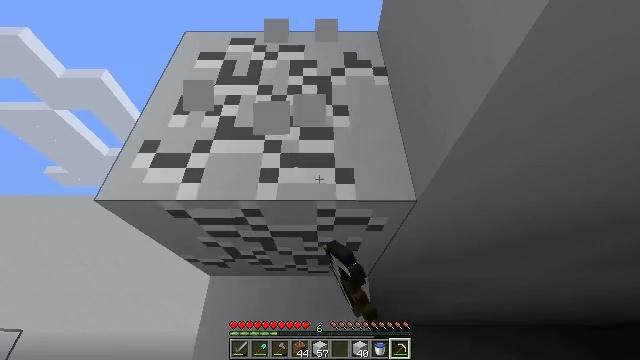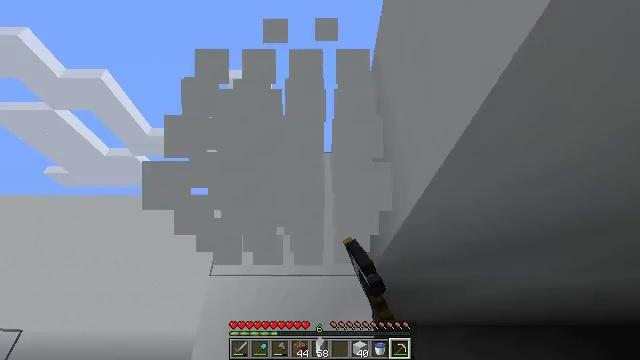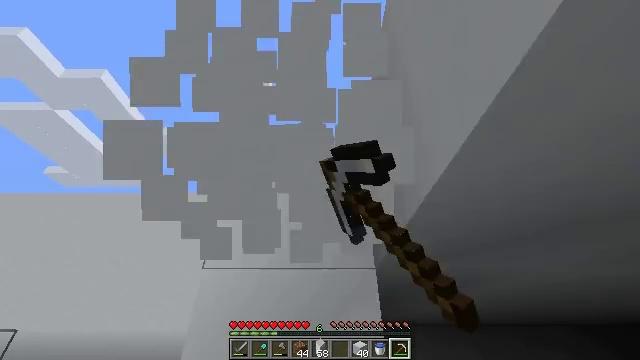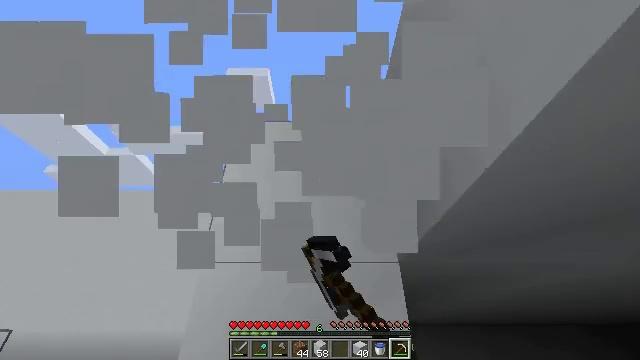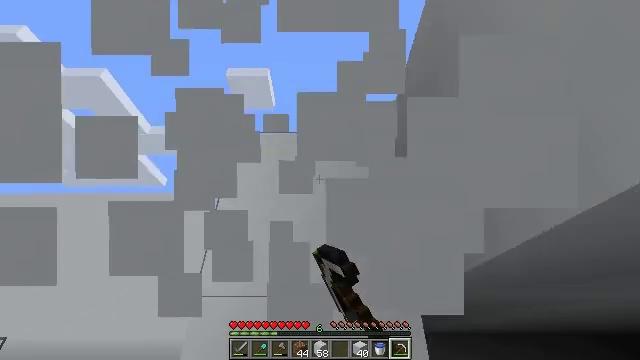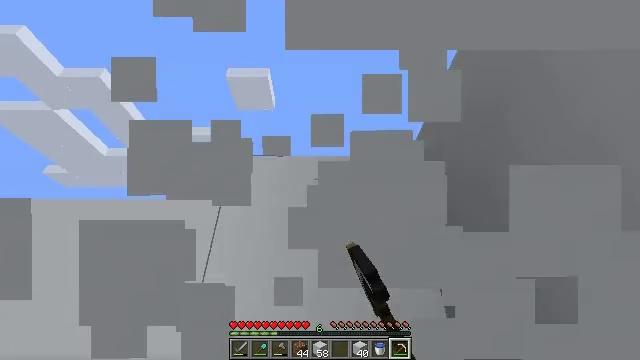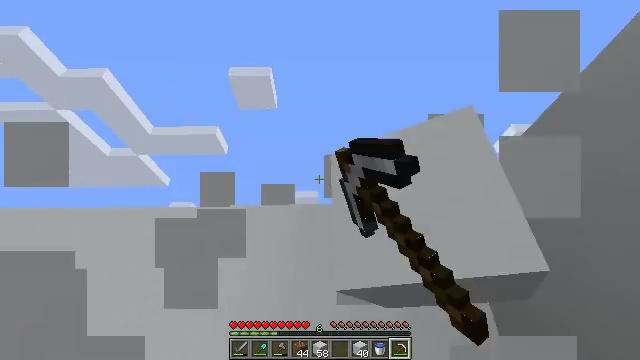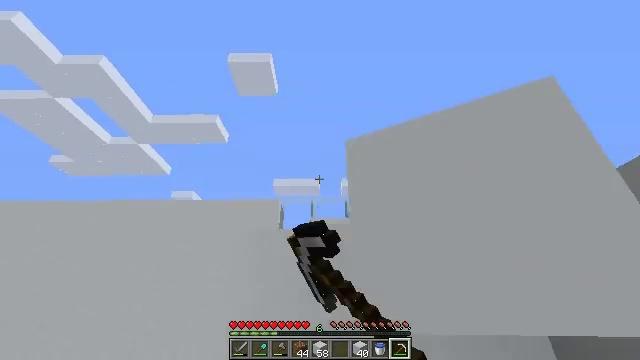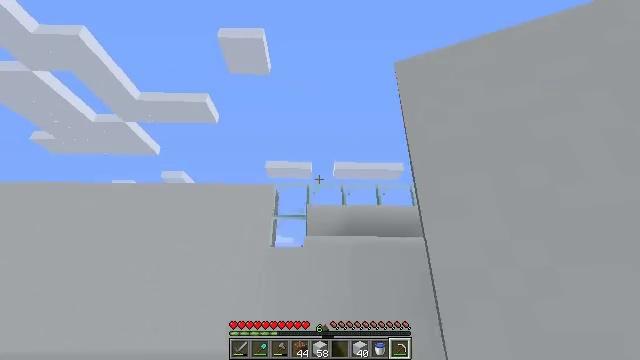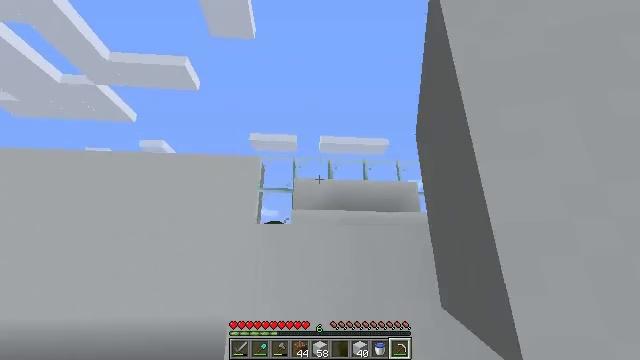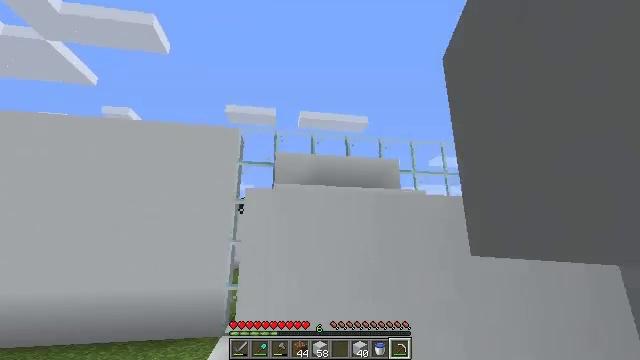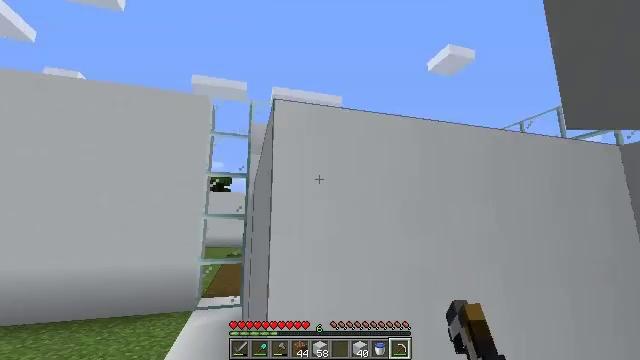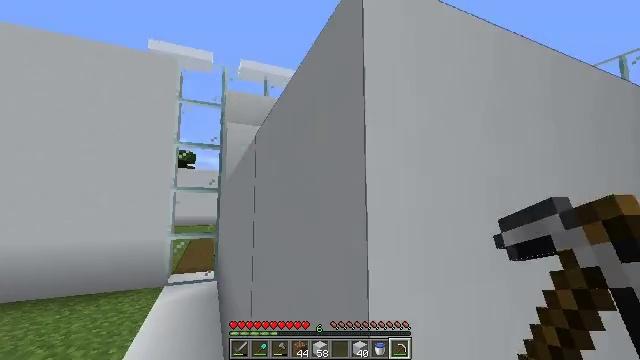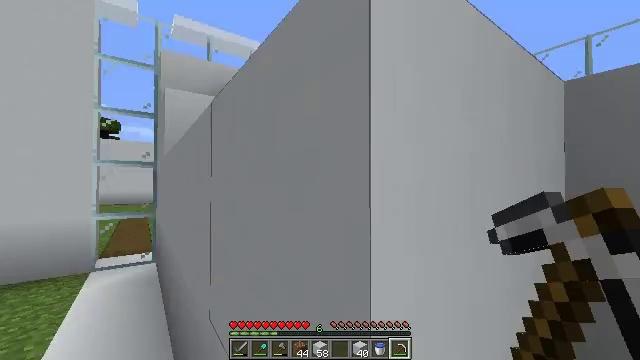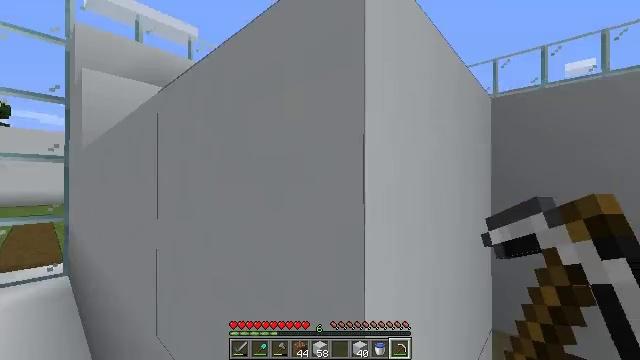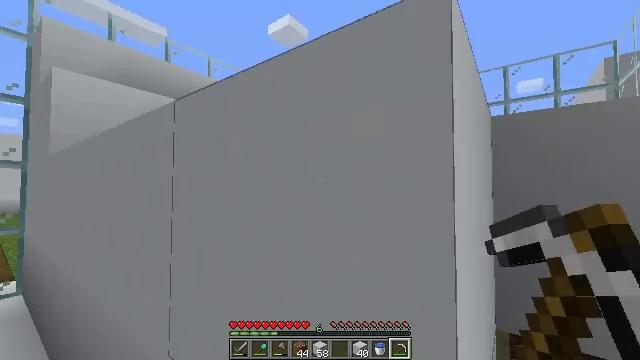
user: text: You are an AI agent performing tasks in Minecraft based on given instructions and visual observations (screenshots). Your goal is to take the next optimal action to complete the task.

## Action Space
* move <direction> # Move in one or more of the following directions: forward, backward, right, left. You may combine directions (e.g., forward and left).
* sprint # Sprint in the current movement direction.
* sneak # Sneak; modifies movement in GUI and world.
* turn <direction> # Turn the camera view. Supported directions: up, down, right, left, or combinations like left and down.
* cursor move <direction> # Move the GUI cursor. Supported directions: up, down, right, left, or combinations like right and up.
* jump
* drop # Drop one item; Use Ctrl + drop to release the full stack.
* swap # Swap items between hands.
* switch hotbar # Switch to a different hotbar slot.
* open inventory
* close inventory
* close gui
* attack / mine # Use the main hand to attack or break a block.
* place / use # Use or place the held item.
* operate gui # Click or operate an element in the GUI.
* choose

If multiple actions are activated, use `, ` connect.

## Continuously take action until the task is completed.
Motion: motion action
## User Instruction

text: Gather white concrete for building projects.
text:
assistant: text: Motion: move forward, attack / mine
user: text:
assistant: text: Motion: move forward, attack / mine
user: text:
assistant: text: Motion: move forward and move left, attack / mine
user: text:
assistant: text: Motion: move forward and move left, attack / mine, jump
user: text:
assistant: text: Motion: move forward and move left, attack / mine, jump
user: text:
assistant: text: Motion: move forward and move left, jump
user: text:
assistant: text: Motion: move forward and move left, turn down, jump
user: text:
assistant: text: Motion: move forward and move left, turn right and down, jump
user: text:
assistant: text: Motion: move forward and move left, turn right and down, jump
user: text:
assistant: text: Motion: move forward and move left, turn right and down
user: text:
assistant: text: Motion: move forward and move left, turn right and down
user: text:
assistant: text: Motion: move forward and move left, turn right and down
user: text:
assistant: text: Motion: move forward and move left, turn right and down
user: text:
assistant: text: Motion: move left, turn right
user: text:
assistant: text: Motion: turn right and up, attack / mine
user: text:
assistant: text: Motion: attack / mine
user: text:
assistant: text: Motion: attack / mine
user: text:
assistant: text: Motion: move back, attack / mine
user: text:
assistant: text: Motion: move back, attack / mine
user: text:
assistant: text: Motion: move back, attack / mine
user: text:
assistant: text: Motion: move back, turn down, attack / mine
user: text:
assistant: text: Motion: turn right and down, attack / mine
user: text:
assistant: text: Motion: attack / mine
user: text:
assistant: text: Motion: attack / mine
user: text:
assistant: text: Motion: attack / mine
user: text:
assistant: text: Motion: attack / mine
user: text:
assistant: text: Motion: turn down, attack / mine
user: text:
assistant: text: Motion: turn down, attack / mine
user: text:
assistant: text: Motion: attack / mine
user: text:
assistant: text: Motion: turn right and down, attack / mine